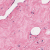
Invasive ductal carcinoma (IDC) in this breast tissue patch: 0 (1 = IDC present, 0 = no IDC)